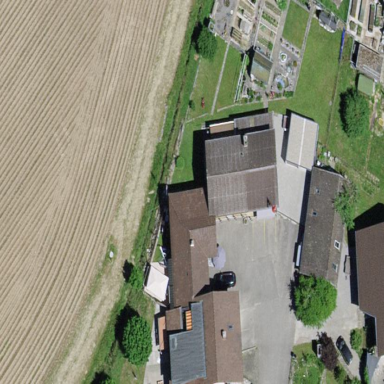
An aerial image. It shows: Farmyard area.